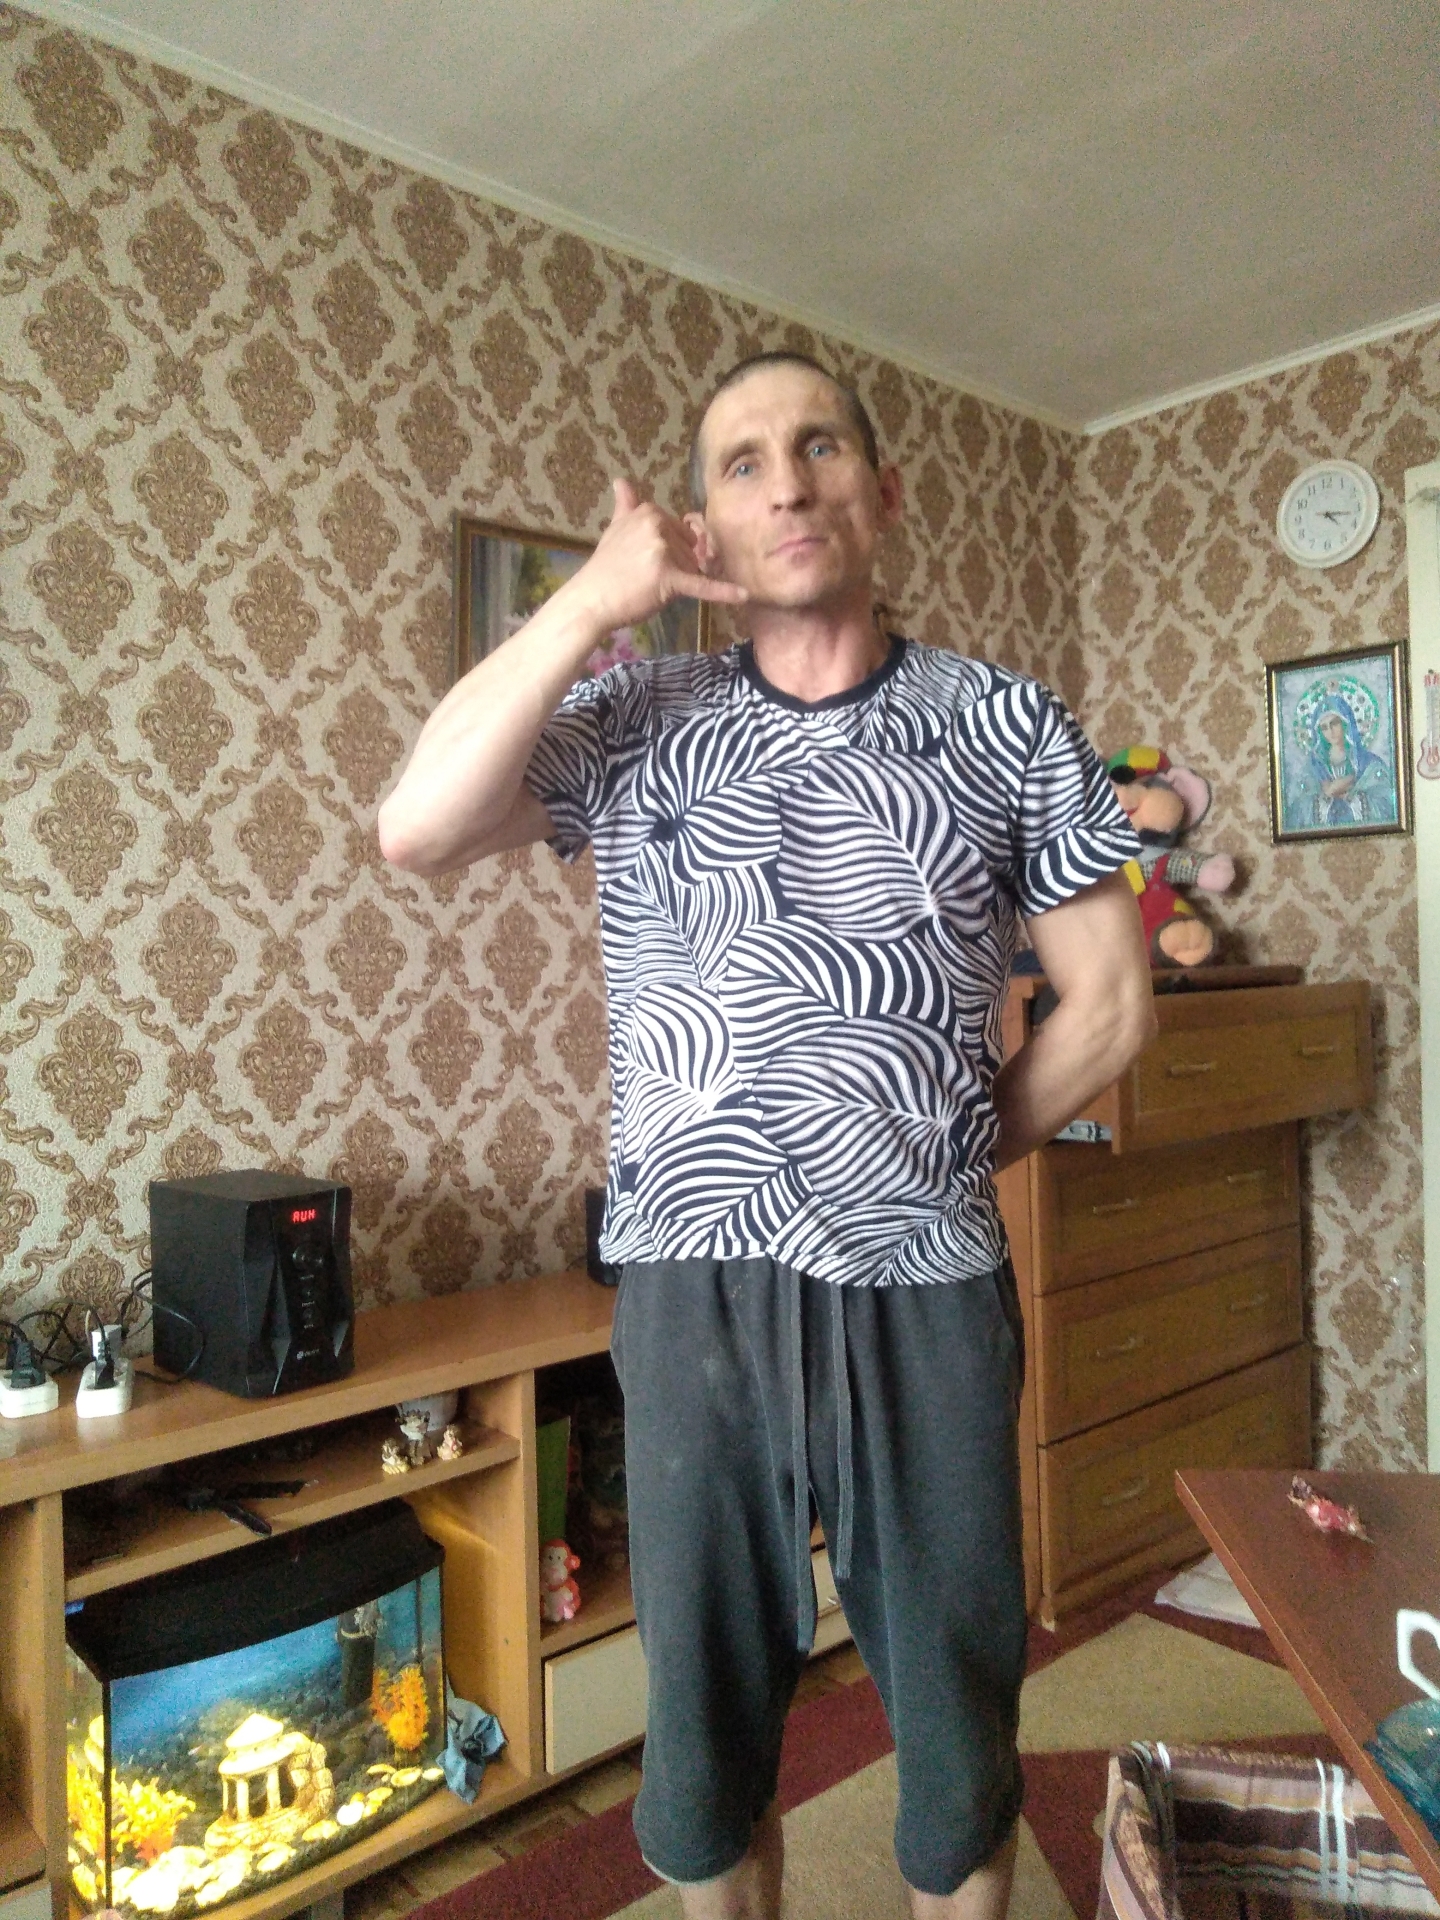
Label: noise